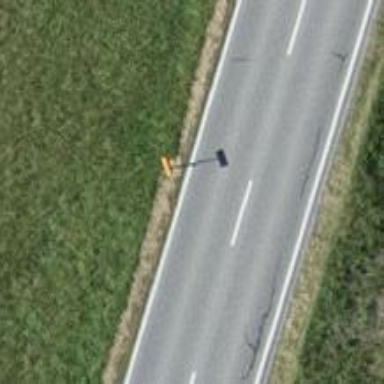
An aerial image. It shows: Pole with roof cover.